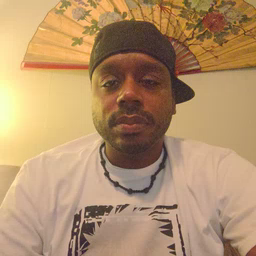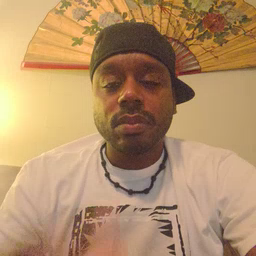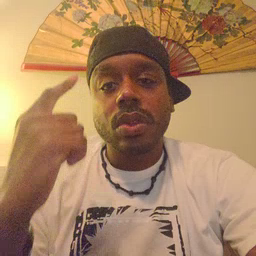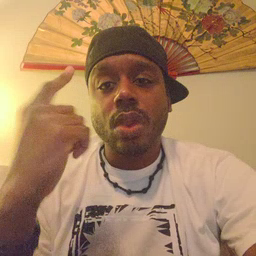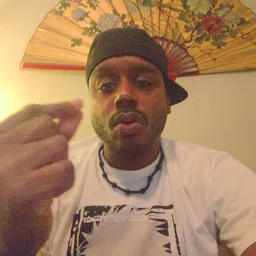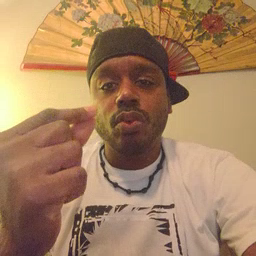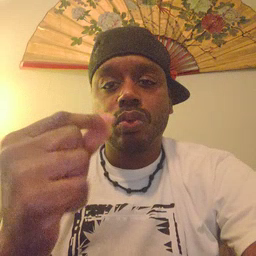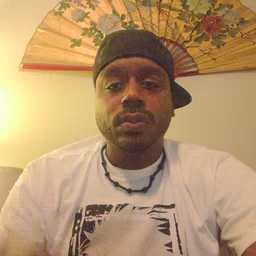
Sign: go